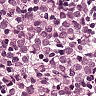
Metastatic tissue present: yes